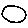
Label: moon